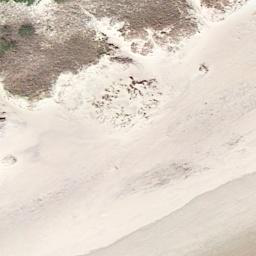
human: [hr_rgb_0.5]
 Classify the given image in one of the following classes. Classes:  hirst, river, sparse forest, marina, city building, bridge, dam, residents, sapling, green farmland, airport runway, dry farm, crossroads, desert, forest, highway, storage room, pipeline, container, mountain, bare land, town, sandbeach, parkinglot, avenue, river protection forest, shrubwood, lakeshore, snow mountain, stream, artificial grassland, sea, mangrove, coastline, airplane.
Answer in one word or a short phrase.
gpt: sandbeach